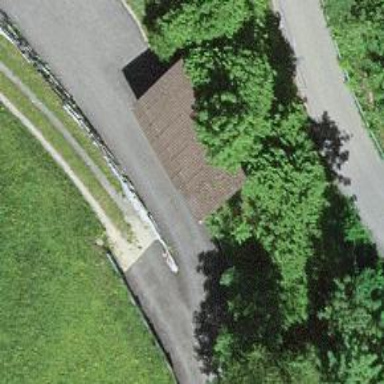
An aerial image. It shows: Barn.